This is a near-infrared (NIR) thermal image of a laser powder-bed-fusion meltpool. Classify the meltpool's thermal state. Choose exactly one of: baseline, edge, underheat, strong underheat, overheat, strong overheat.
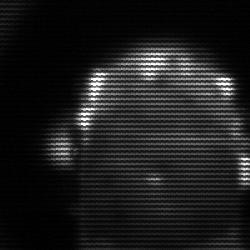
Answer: baseline